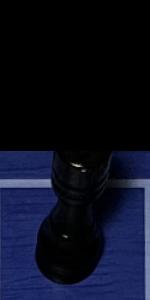
Label: Rook_Black